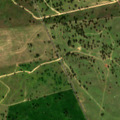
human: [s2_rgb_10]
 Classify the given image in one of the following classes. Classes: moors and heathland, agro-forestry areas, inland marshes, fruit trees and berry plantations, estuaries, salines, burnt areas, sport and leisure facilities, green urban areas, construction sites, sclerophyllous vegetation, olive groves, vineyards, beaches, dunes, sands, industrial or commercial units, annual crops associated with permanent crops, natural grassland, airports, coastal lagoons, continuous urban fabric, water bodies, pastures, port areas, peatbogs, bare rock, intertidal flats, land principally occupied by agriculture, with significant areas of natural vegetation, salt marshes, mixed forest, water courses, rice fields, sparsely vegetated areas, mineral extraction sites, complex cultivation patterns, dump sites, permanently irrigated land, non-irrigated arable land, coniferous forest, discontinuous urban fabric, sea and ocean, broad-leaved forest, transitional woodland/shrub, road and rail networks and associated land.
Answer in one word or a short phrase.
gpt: non-irrigated arable land, agro-forestry areas